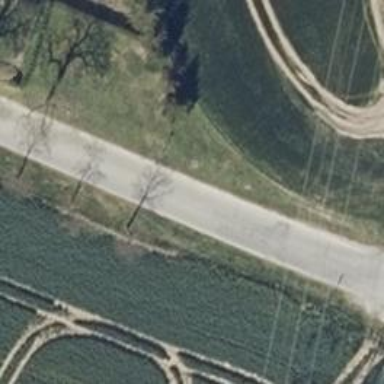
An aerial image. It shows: Tertiary road with asphalt surface.